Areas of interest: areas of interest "Basketball Arena"
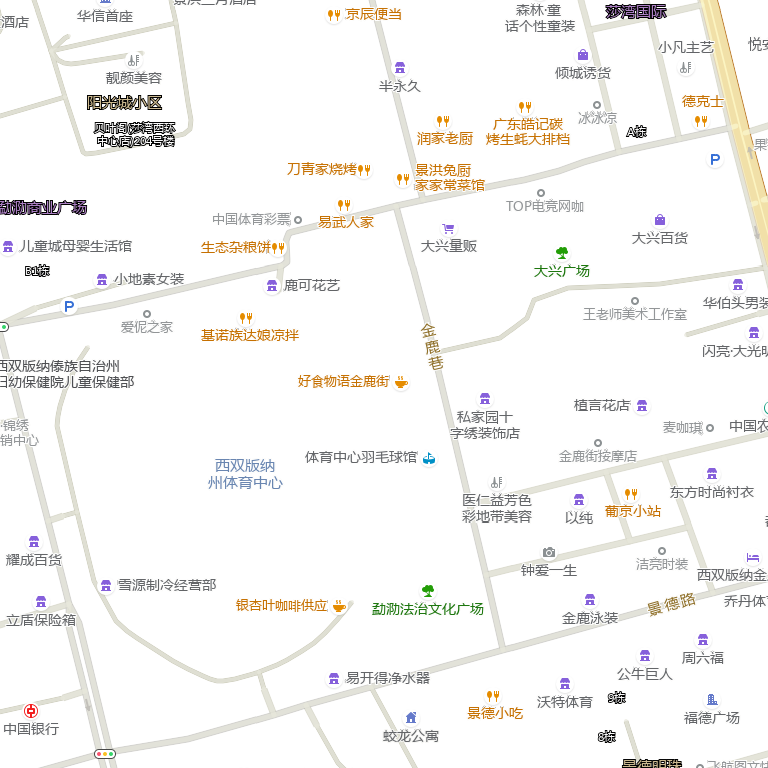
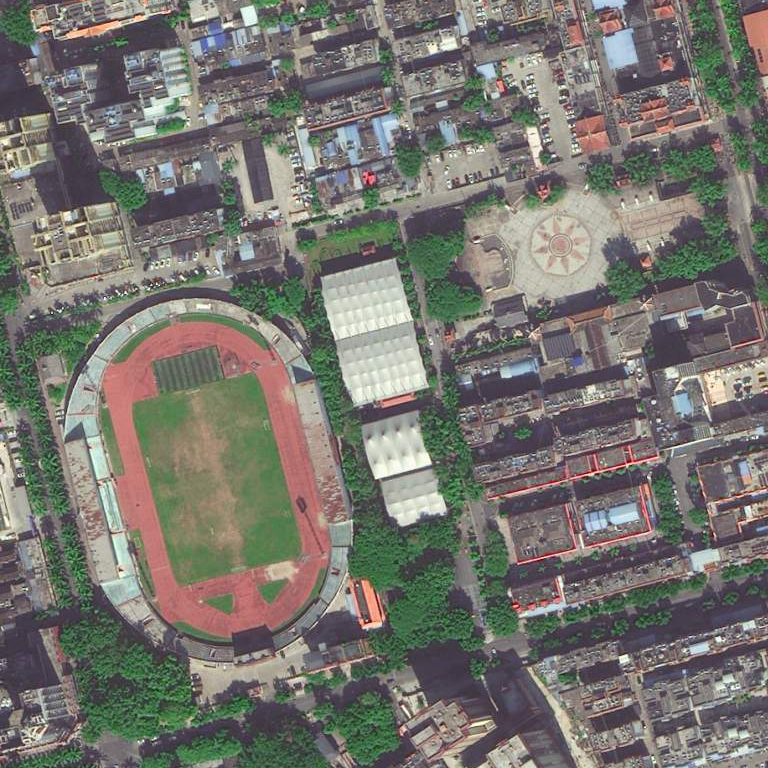